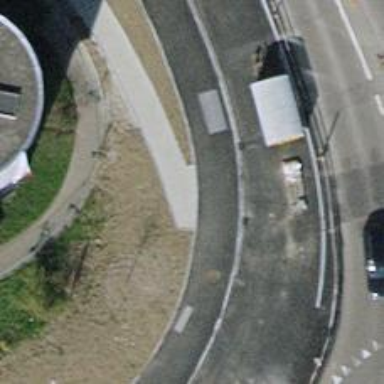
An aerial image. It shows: Footway made of paving stones.